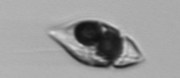
Label: Amphidinium